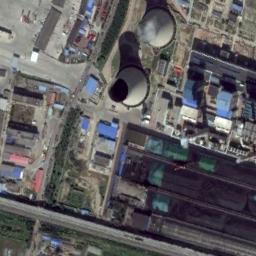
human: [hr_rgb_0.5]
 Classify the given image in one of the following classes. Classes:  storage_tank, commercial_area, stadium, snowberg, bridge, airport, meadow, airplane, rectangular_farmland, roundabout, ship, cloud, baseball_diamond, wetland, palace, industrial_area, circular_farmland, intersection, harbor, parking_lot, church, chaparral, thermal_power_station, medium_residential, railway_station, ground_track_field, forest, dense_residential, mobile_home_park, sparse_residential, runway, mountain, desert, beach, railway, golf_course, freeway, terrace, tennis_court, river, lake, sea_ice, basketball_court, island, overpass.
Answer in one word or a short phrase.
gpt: thermal_power_station